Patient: sex F, age 65
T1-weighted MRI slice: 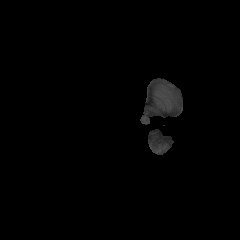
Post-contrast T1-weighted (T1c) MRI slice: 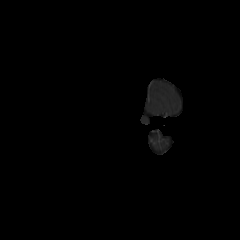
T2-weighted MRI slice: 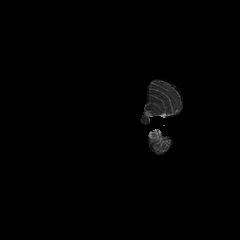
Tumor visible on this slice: no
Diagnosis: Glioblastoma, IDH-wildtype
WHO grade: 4